Question: I've two signals, from which I expect that one is responding on the other, but with a certain phase shift.
Now I would like to calculate the coherence or the normalized cross spectral density to estimate if there is any causality between the input and output to find out on which frequencies this coherence appear.
See for example this image (from <URL> which seems to have high coherence at the frequency 10:

Now I know that I can calculate the phase shift of two signals using the cross-correlation, but how can I use the coherence (of frequency 10) to calculate the phase shift?
Code for image:
'''
"""
Compute the coherence of two signals
"""
import numpy as np
import matplotlib.pyplot as plt
# make a little extra space between the subplots
plt.subplots_adjust(wspace=0.5)
nfft = 256
dt = 0.01
t = np.arange(0, 30, dt)
nse1 = np.random.randn(len(t)) # white noise 1
nse2 = np.random.randn(len(t)) # white noise 2
r = np.exp(-t/0.05)
cnse1 = np.convolve(nse1, r, mode='same')*dt # colored noise 1
cnse2 = np.convolve(nse2, r, mode='same')*dt # colored noise 2
# two signals with a coherent part and a random part
s1 = 0.01*np.sin(2*np.pi*10*t) + cnse1
s2 = 0.01*np.sin(2*np.pi*10*t) + cnse2
plt.subplot(211)
plt.plot(t, s1, 'b-', t, s2, 'g-')
plt.xlim(0,5)
plt.xlabel('time')
plt.ylabel('s1 and s2')
plt.grid(True)
plt.subplot(212)
cxy, f = plt.cohere(s1, s2, nfft, 1./dt)
plt.ylabel('coherence')
plt.show()
'''
.
.
For what it's worth, I've add an answer, maybe it's right, maybe it's wrong. I'm not sure..
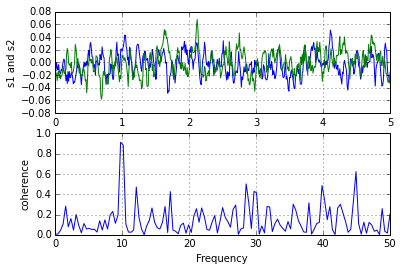
Answer: Let me try to answer my own question and maybe one day it might be useful to others or function as a starting point for a (new) discussion:
Firstly calculate the power spectral densities of both the signals,
'''
subplot(121)
psd(s1, nfft, 1/dt)
plt.title('signal1')
subplot(122)
psd(s2, nfft, 1/dt)
plt.title('signal2')
plt.tight_layout()
show()
'''
resulting in:
Secondly calculate the cross-spectral density, which is Fourier transform of the cross-correlation function:
'''
csdxy, fcsd = plt.csd(s1, s2, nfft, 1./dt)
plt.ylabel('CSD (db)')
plt.title('cross spectral density between signal 1 and 2')
plt.tight_layout()
show()
'''
Which gives:

Than using the cross-spectral density we can calculate the phase and we can calculate the coherence (which will destroy the phase). Now we can combine the coherence and the peaks that rise above the 95% confidence level
'''
# coherence
cxy, fcoh = cohere(s1, s2, nfft, 1./dt)
# calculate 95% confidence level
edof = (len(s1)/(nfft/2)) * cxy.mean() # equivalent degrees of freedom: (length(timeseries)/windowhalfwidth)*mean_coherence
gamma95 = 1.-(0.05)**(1./(edof-1.))
conf95 = np.where(cxy>gamma95)
print 'gamma95',gamma95, 'edof',edof
# Plot twin plot
fig, ax1 = plt.subplots()
# plot on ax1 the coherence
ax1.plot(fcoh, cxy, 'b-')
ax1.set_xlabel('Frequency (hr-1)')
ax1.set_ylim([0,1])
# Make the y-axis label and tick labels match the line color.
ax1.set_ylabel('Coherence', color='b')
for tl in ax1.get_yticklabels():
tl.set_color('b')
# plot on ax2 the phase
ax2 = ax1.twinx()
ax2.plot(fcoh[conf95], phase[conf95], 'r.')
ax2.set_ylabel('Phase (degrees)', color='r')
ax2.set_ylim([-200,200])
ax2.set_yticklabels([-180,-135,-90,-45,0,45,90,135,180])
for tl in ax2.get_yticklabels():
tl.set_color('r')
ax1.grid(True)
#ax2.grid(True)
fig.suptitle('Coherence and phase (>95%) between signal 1 and 2', fontsize='12')
plt.show()
'''
result in:

To sum up: the phase of the most coherent peak is ~1 degrees (s1 leads s2) at a 10 min period (assuming 'dt' is a minute measurement) -> '(10**-1)/dt'
But a specialist signal processing might correct me, because I'm like 60% sure if I've done it right